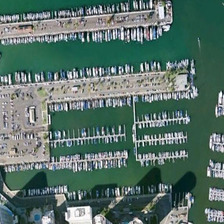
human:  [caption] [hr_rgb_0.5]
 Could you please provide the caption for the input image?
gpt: it is white ships and buildings, green sea .

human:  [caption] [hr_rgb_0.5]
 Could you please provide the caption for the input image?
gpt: this is a sea, a large number of ships, several buildings .

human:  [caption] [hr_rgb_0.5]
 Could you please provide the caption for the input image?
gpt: the water is green and the house is grey .

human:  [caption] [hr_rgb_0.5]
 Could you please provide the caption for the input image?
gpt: this is a big lake in the city .

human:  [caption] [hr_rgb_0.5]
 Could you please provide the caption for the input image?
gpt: many crowded boats are in a large port near a wharf .